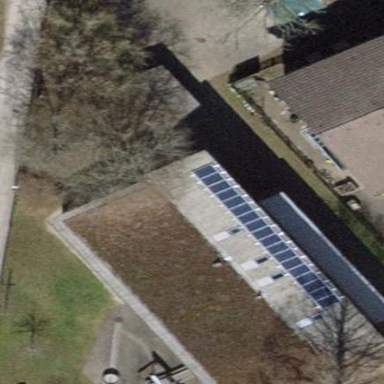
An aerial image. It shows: Kindergarten building.